Brain MRI, t1w sequence, axial 2D slice.
Patient: age 37, sex F, weight 95 kg, height 1.95 m
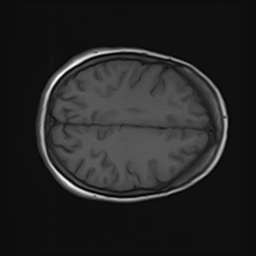